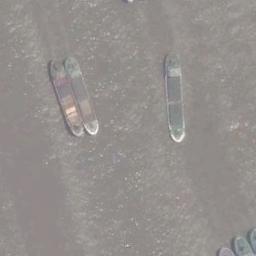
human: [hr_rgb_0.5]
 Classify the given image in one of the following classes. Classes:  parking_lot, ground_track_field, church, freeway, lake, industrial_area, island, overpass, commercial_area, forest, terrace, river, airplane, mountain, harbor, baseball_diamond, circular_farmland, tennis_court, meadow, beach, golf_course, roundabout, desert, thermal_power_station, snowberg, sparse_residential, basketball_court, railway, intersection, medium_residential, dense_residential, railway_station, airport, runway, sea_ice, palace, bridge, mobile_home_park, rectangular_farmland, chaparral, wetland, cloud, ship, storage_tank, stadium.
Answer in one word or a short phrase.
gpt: ship